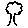
Label: tree